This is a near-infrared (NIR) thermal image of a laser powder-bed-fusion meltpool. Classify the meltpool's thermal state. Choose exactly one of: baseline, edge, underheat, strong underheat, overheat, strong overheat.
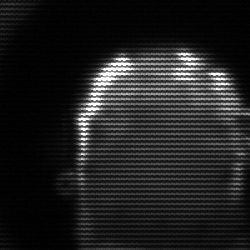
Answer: baseline